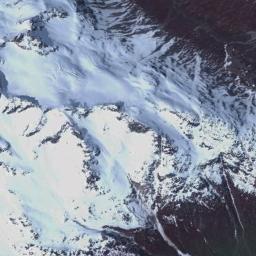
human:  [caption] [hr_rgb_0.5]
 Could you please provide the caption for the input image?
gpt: A snow-covered mountain covered in large areas .

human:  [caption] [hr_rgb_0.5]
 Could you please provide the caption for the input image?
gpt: The snowberg has some valley glaciers .

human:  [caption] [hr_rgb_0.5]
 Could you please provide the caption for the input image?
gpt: The snow berg is consist of bare land and white snow .

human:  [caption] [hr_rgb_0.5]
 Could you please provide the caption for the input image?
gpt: The snowberg is covered with snow .

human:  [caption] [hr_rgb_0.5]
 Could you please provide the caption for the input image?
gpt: The snowberg is covered with snow and some green land .